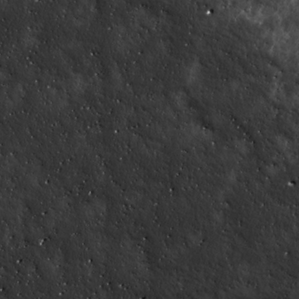
Label: non_frost